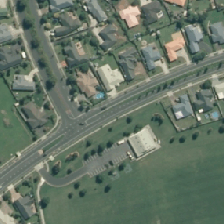
Land cover: urban_parkland